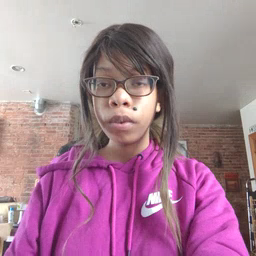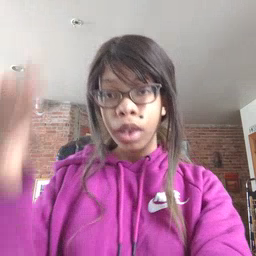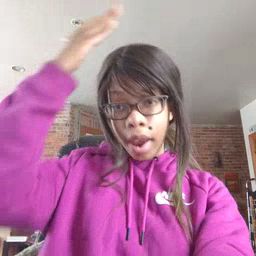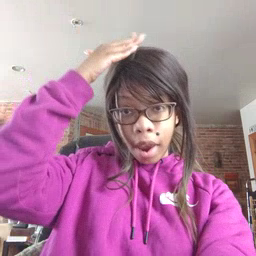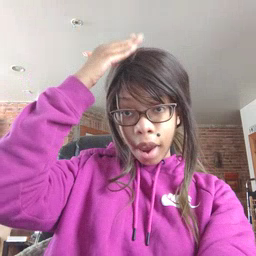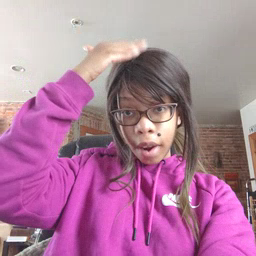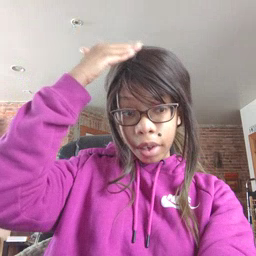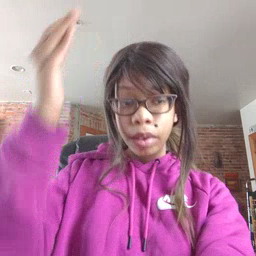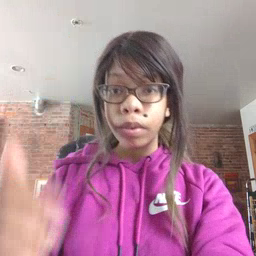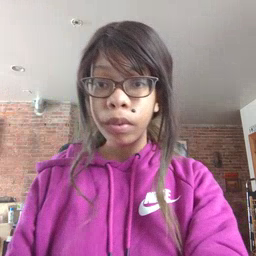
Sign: hat